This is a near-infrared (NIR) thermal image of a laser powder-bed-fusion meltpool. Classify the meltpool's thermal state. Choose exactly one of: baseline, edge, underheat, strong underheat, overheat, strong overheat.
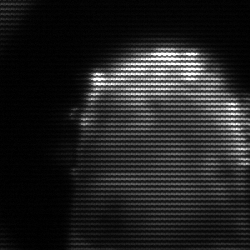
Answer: strong underheat